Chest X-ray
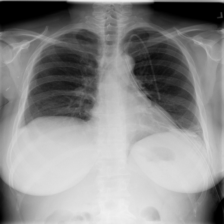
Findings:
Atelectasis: positive
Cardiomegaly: negative
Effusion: negative
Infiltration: negative
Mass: negative
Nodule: negative
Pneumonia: negative
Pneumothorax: negative
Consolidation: negative
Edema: negative
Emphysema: negative
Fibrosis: negative
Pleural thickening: negative
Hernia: negative